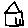
Label: house